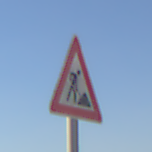
Verkehrszeichen: Arbeitsstelle
Umgebung: Outdoor, Nature
Tageszeit: MorningAfternoon
Wetter: Clear
Licht: Natural
Jahreszeit: NotSpecified
Kontrast: HighContrast